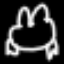
Label: frog